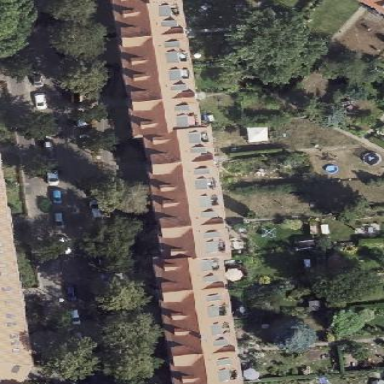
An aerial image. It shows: Building with hipped roof design.